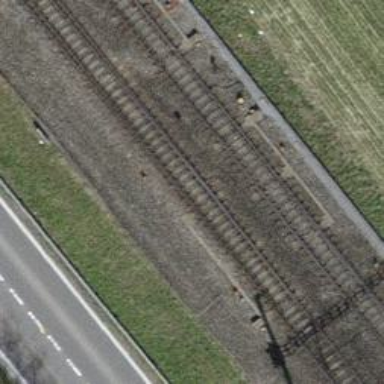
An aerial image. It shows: Railway switch.